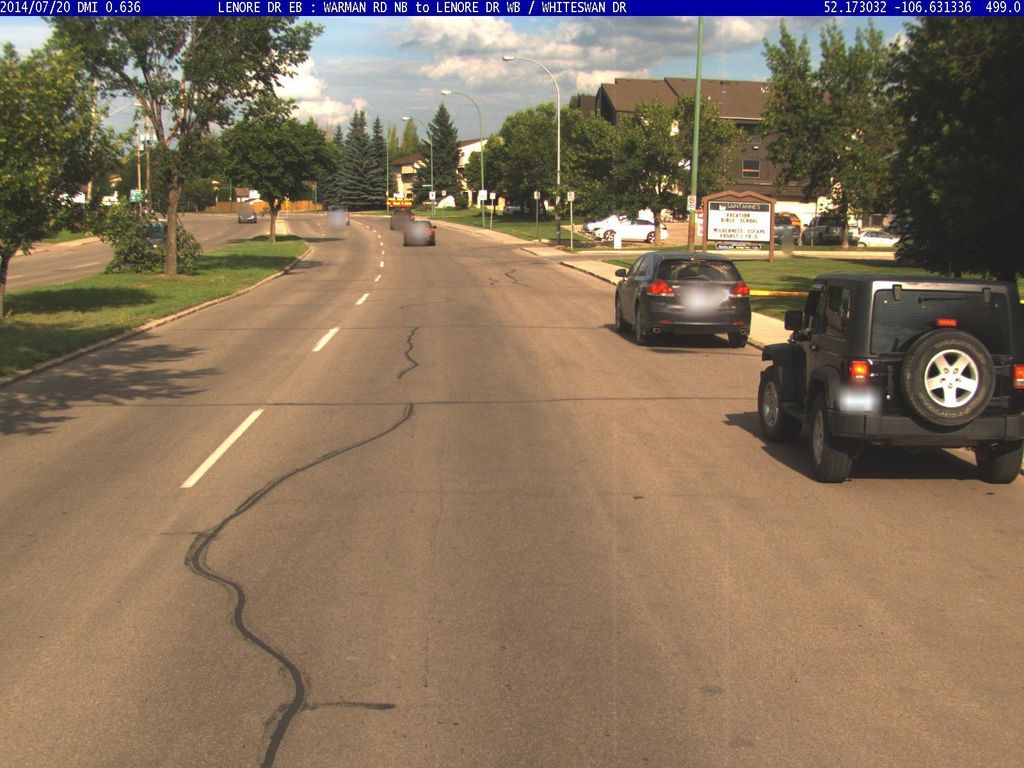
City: saskatoon